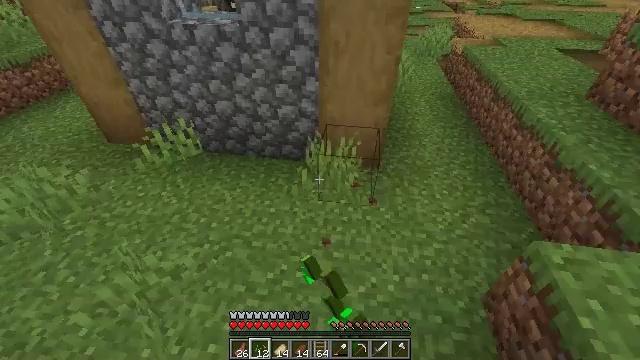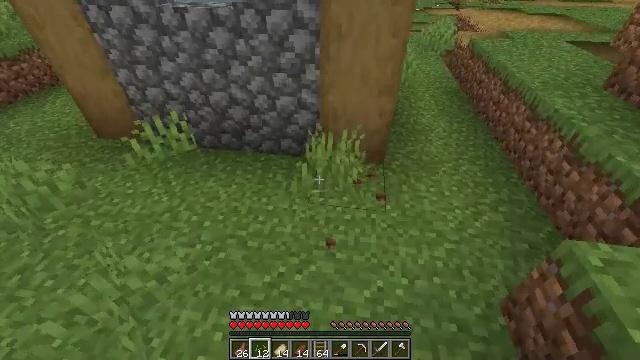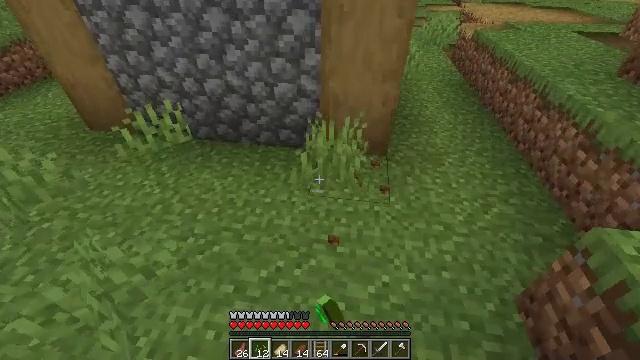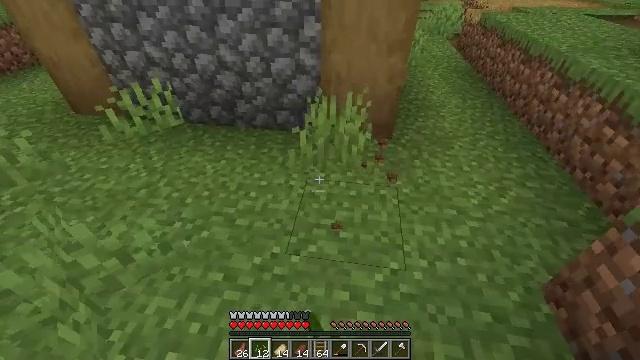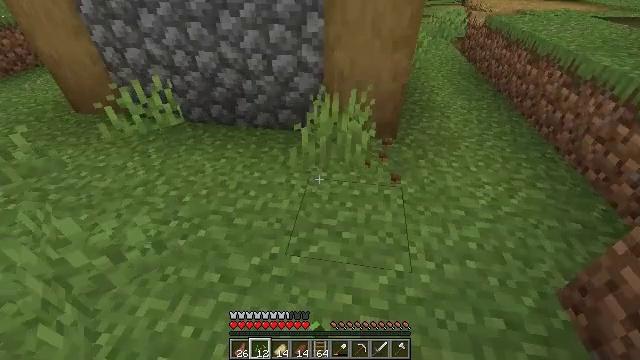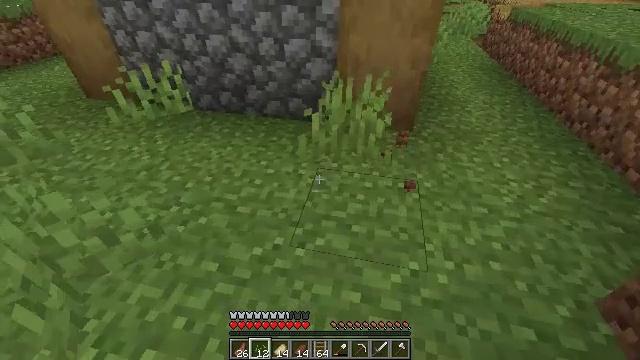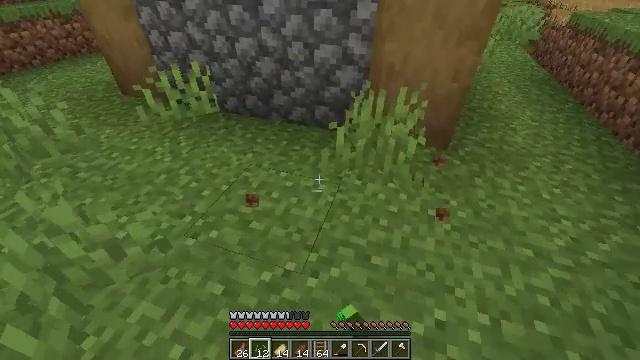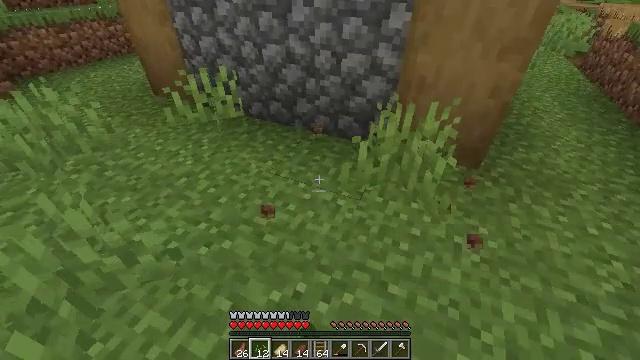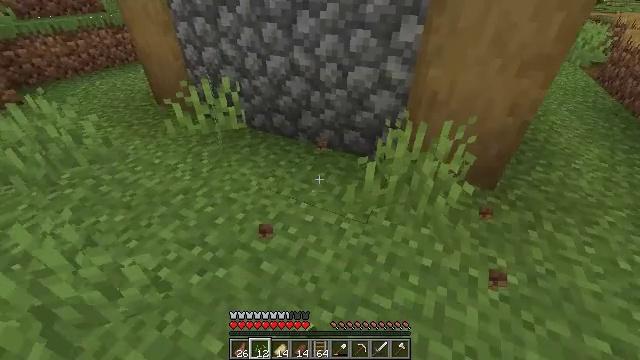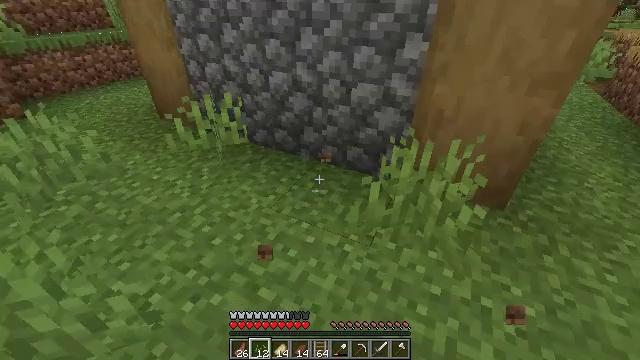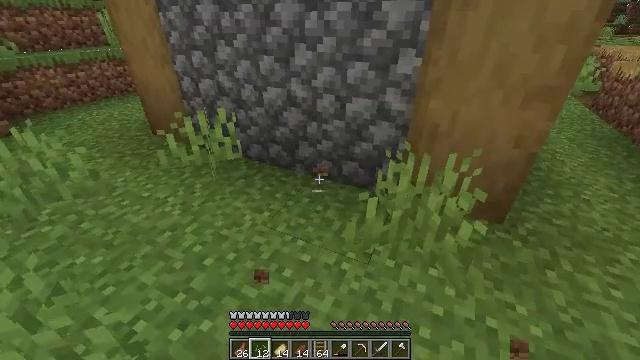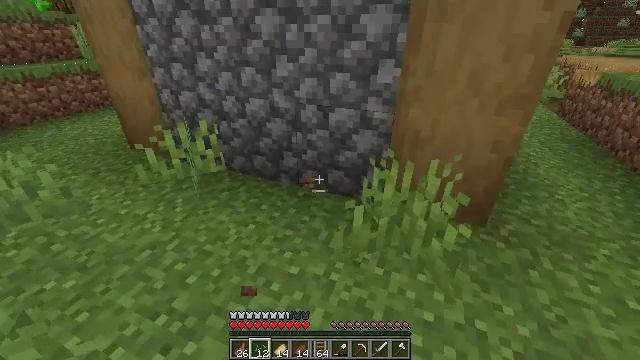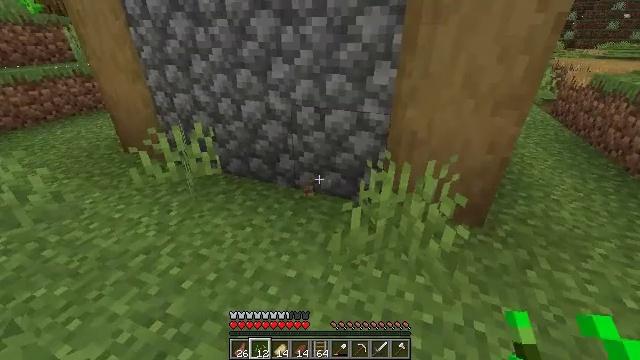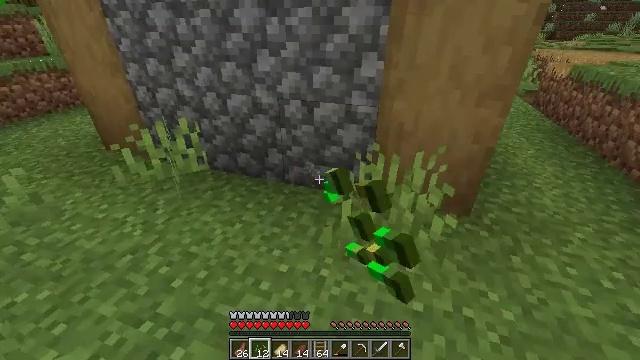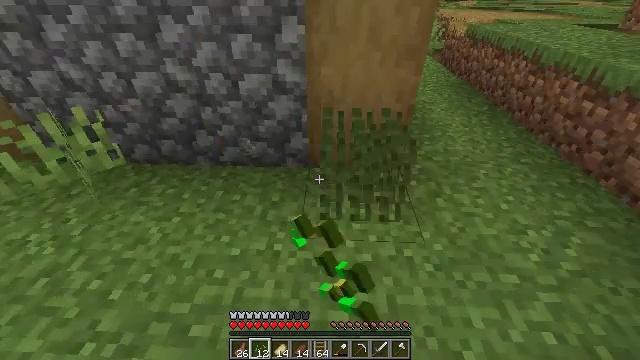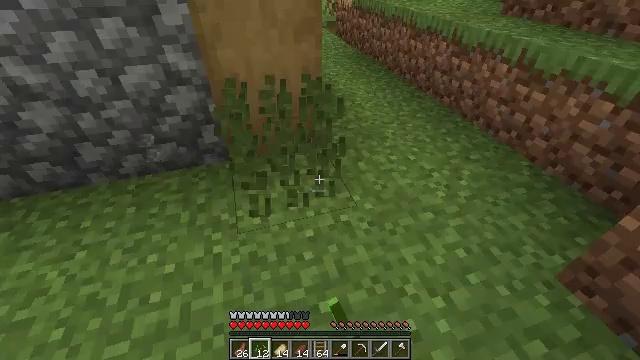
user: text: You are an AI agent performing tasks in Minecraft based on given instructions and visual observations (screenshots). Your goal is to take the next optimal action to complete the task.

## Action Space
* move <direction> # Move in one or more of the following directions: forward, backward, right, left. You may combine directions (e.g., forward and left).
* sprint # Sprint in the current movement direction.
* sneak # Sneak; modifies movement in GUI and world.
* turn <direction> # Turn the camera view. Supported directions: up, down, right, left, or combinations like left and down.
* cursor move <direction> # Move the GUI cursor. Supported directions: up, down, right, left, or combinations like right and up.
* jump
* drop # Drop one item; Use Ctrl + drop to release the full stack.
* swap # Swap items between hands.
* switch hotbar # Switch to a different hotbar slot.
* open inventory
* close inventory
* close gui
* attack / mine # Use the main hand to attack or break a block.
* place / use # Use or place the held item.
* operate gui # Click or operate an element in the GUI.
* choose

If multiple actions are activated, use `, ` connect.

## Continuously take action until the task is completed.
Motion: motion action
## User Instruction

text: Clear the ground by mining grass.
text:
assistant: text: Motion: attack / mine
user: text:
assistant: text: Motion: attack / mine
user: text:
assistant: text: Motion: attack / mine
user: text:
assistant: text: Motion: move forward, turn up
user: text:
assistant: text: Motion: move forward, turn left, attack / mine
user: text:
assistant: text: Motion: move forward, turn left, attack / mine
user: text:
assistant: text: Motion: move forward, turn left, attack / mine
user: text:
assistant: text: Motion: turn left and up
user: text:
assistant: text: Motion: turn up
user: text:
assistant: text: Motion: turn right and up
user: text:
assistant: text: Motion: turn right and up
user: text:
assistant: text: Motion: attack / mine
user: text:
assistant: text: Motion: turn right and down, attack / mine
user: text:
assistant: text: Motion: turn right and down, attack / mine
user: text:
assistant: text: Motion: turn right and down
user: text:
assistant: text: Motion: turn left
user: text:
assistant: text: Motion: turn left and up, attack / mine
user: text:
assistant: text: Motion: turn left and up, attack / mine
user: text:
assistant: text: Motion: turn left and up, attack / mine
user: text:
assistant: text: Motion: turn left and up
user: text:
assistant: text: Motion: move forward, turn left and up, attack / mine
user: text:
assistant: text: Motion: move forward, turn left and up, attack / mine
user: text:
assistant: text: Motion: move forward, turn left and up, attack / mine
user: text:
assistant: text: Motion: turn left and up
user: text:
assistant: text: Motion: turn left and down, attack / mine
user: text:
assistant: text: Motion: turn left and down, attack / mine
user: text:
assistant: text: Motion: turn left, attack / mine
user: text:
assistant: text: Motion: attack / mine
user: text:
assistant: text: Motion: turn left
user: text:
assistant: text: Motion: turn left and down, attack / mine